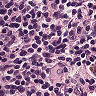
Metastatic tissue present: no